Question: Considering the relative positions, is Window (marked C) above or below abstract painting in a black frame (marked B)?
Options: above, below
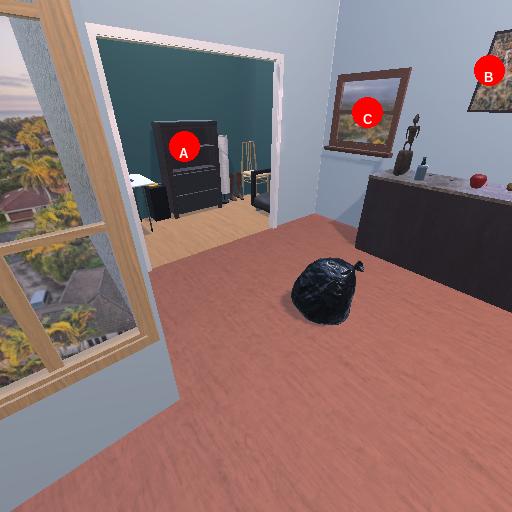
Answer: above